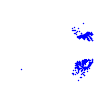
Particle: electron